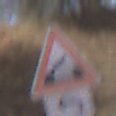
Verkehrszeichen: BeweglicheBruecke
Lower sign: RichtungsangabeDurchPfeile2
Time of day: Midday
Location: Outdoor (RoadRail)
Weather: Clear
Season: NotSpecified
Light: Natural